Question: I'm trying to build a tabbar in corona only using custom graphics for up/down states, and background. I find that corona adds left and right padding as the attached image & basic setup below shows. The images are both 32x32 and should fill the space exactly, instead there are black lines at either end and the buttons are forced to overlap.
I've tried every option available in the docs but with no success. Does anyone know if there's an undocumented option that overrides the automatic positioning of tabbar buttons?
'''
-- table to setup buttons
local tabButtons = {
{ up="icon1.png", down="icon1-down.png", width = 32, height = 32, cornerRadius=0, onPress=onFirstView, selected=true },
{ up="icon2.png", down="icon2-down.png", width = 32, height = 32, cornerRadius=0, onPress=onSecondView },
}
-- create the actual tabBar widget
local tabBar = widget.newTabBar{
width=64, height=32,
buttons = tabButtons
}
'''
Here's the output:

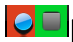
Answer: This is a known bug and is being addressed.